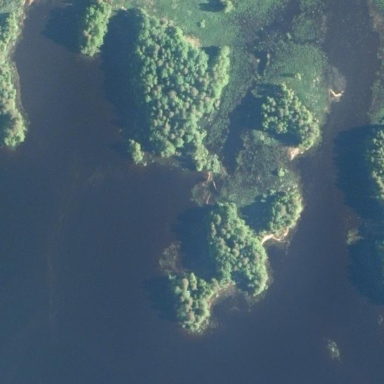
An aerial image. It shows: Islet.